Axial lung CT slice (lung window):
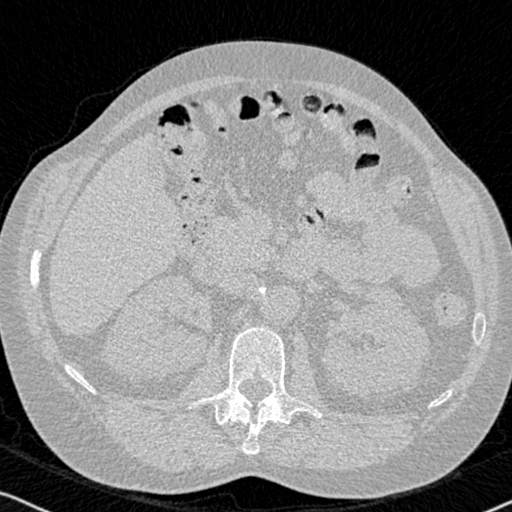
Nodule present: no